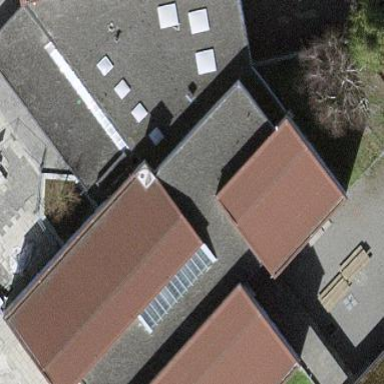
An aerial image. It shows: School building.